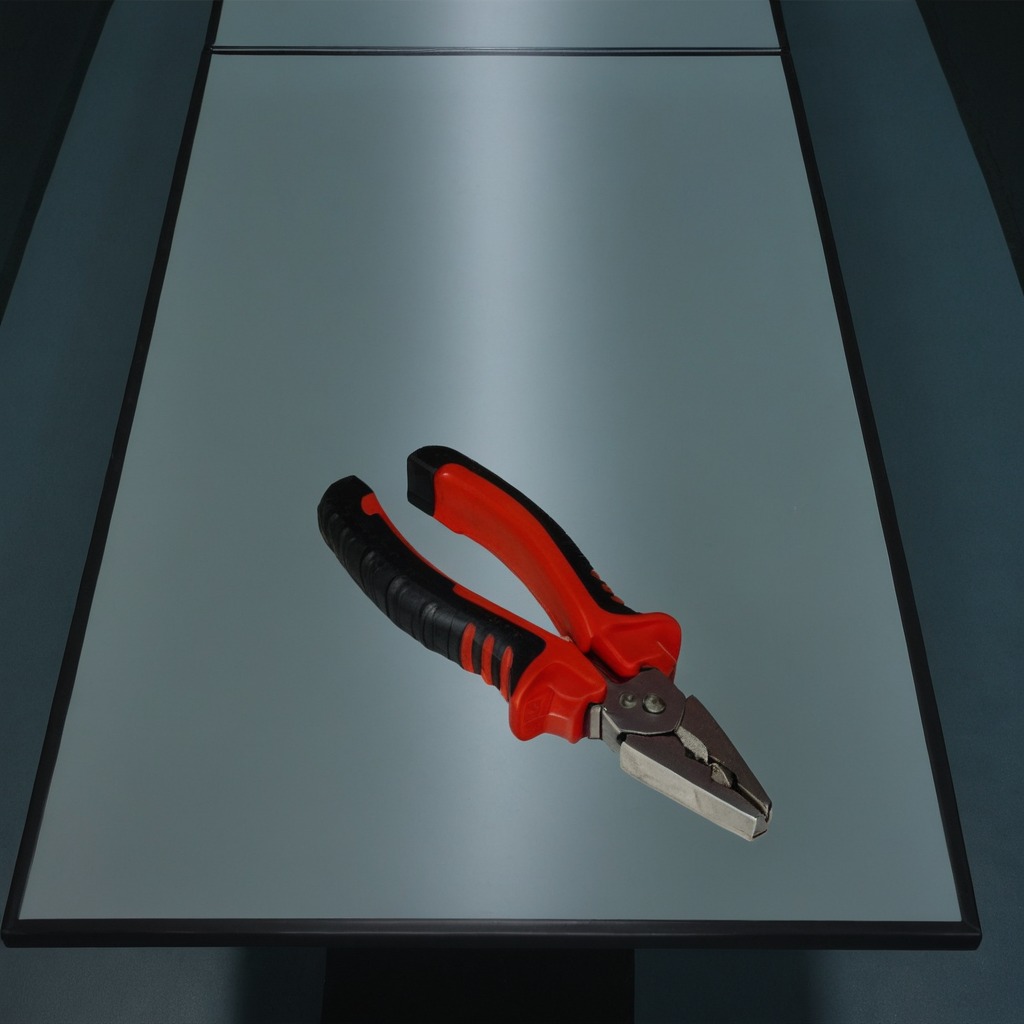
A plier lies on a clean empty table in a railway signal maintenance room lit by harsh overhead fluorescents photorealistic surface textures crisp shadows high dynamic range